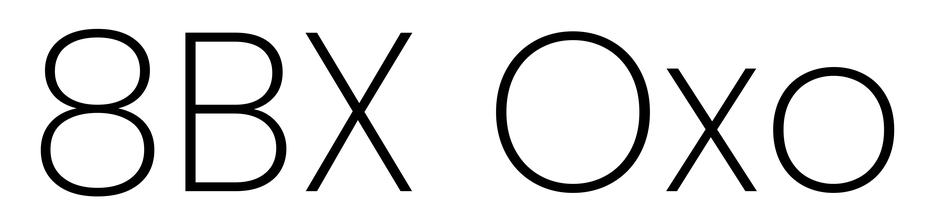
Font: Poppins-ExtraLight